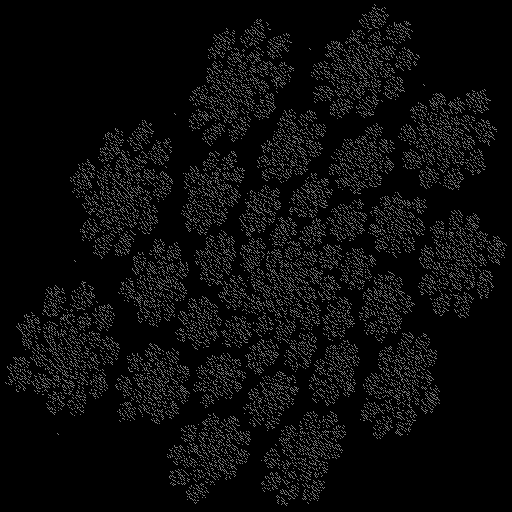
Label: flower